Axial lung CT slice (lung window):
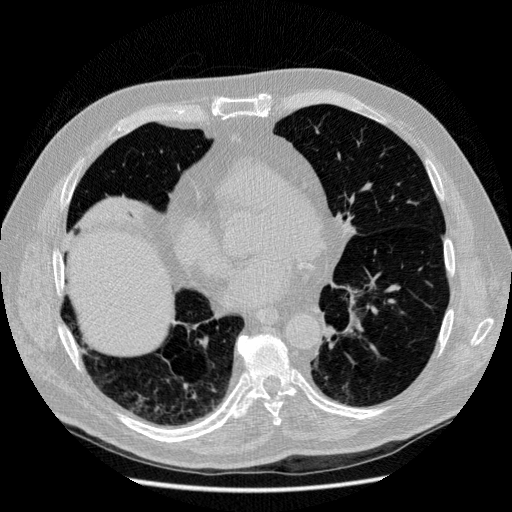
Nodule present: no